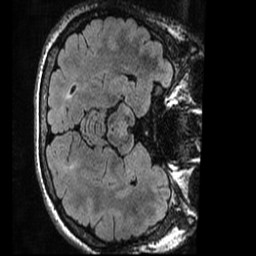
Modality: T1w
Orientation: axial
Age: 22
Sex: female